Field crop: maize
Growth stage: 2
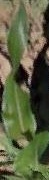
Species: maize